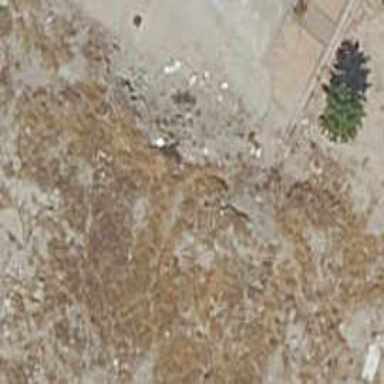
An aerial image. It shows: Wall barrier.